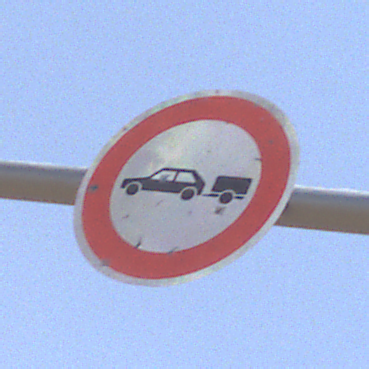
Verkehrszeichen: VerbotPersonenkraftwagenMitAnhaenger
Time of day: Midday
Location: Outdoor (Nature)
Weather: PartlyCloudy
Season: NotSpecified
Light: Natural